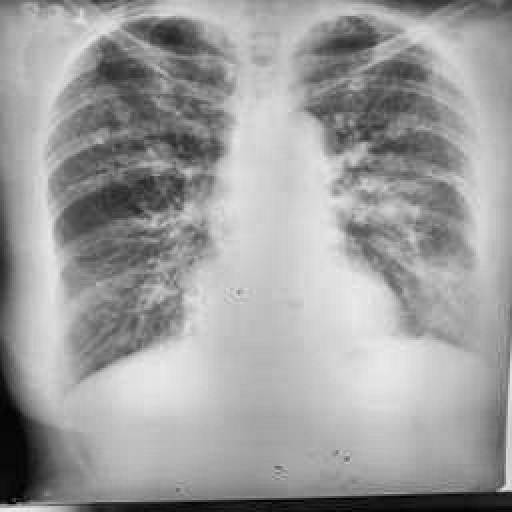
Finding: TUBERCULOSIS